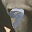
Label: 9